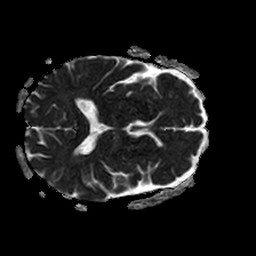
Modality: ADC
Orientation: axial
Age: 67
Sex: male
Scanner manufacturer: philips
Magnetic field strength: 1.5 T
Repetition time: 3.4 s
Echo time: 0.06922 s